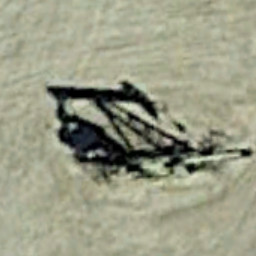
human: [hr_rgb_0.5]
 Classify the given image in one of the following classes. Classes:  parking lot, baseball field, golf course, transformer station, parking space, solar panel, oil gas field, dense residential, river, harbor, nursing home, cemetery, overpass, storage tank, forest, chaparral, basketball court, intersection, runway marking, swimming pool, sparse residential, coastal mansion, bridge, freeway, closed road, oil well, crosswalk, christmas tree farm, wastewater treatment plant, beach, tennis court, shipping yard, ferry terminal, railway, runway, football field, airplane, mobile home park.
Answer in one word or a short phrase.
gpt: oil well